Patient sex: M
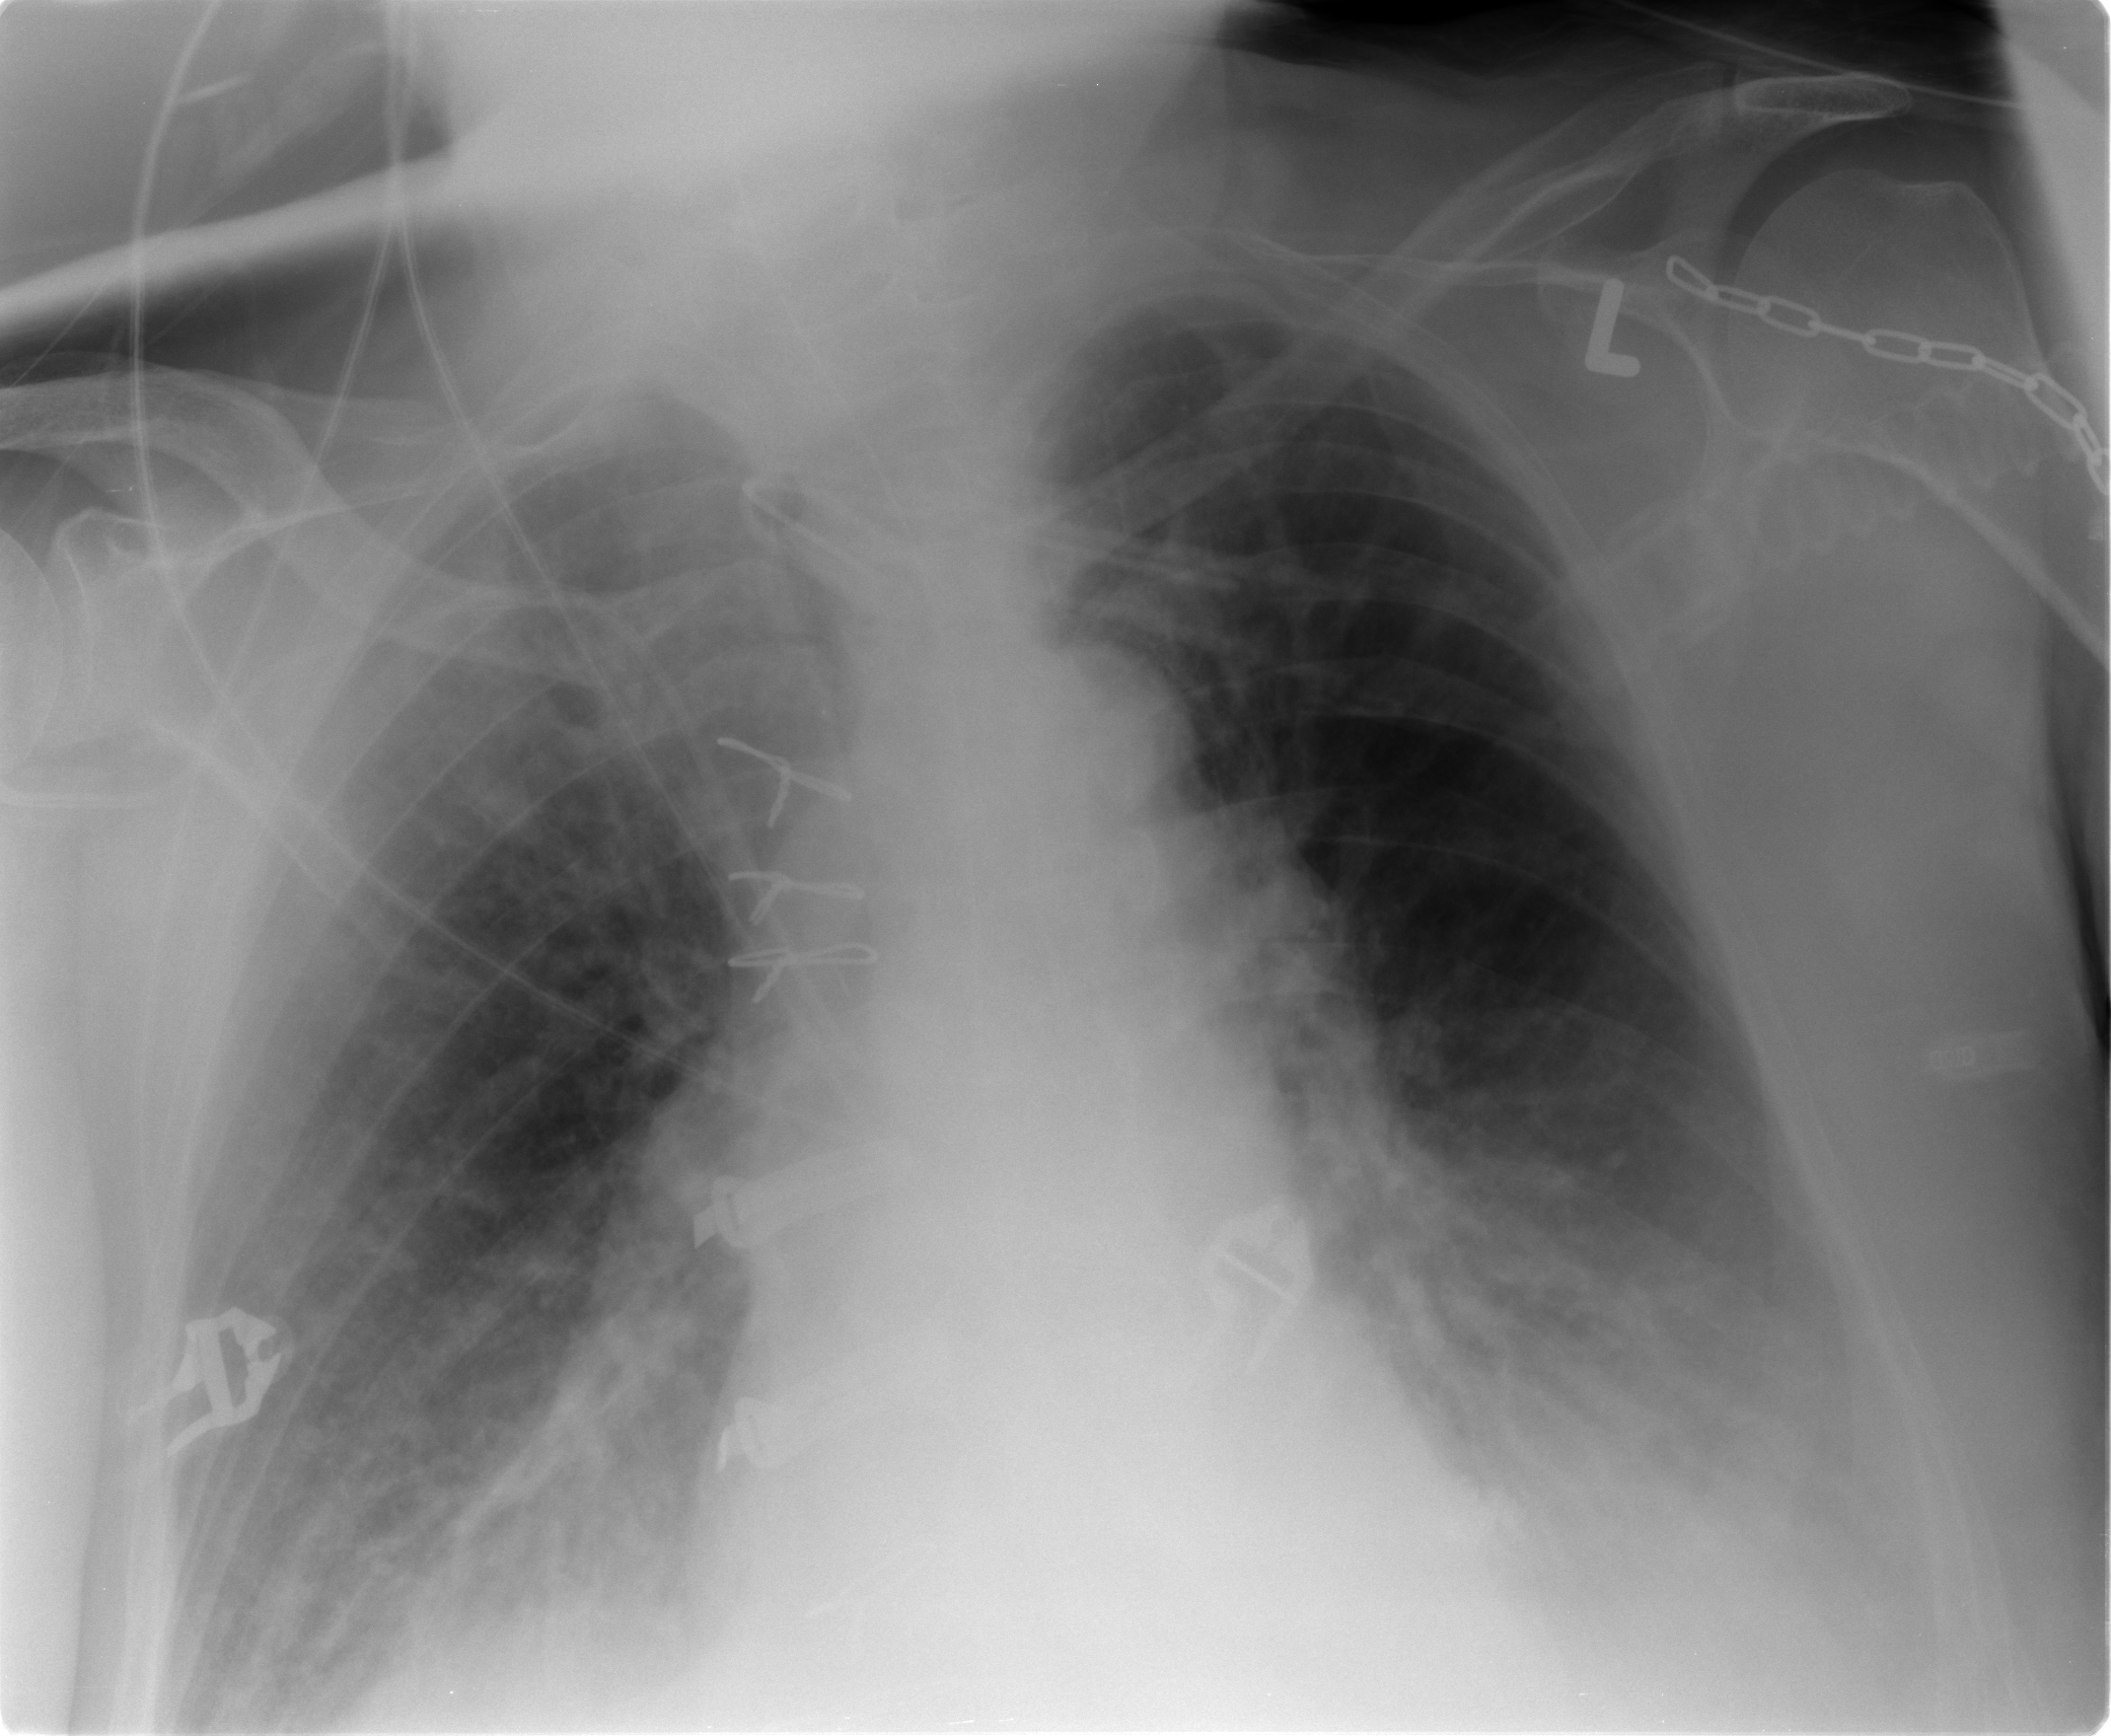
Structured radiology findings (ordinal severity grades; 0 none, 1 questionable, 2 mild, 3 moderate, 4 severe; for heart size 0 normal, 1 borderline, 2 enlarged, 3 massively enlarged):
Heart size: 0
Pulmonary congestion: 2
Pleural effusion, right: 2
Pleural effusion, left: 2
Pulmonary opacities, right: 1
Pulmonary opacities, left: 1
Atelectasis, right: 2
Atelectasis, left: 2